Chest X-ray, AP view. Patient: 29 years old, sex F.
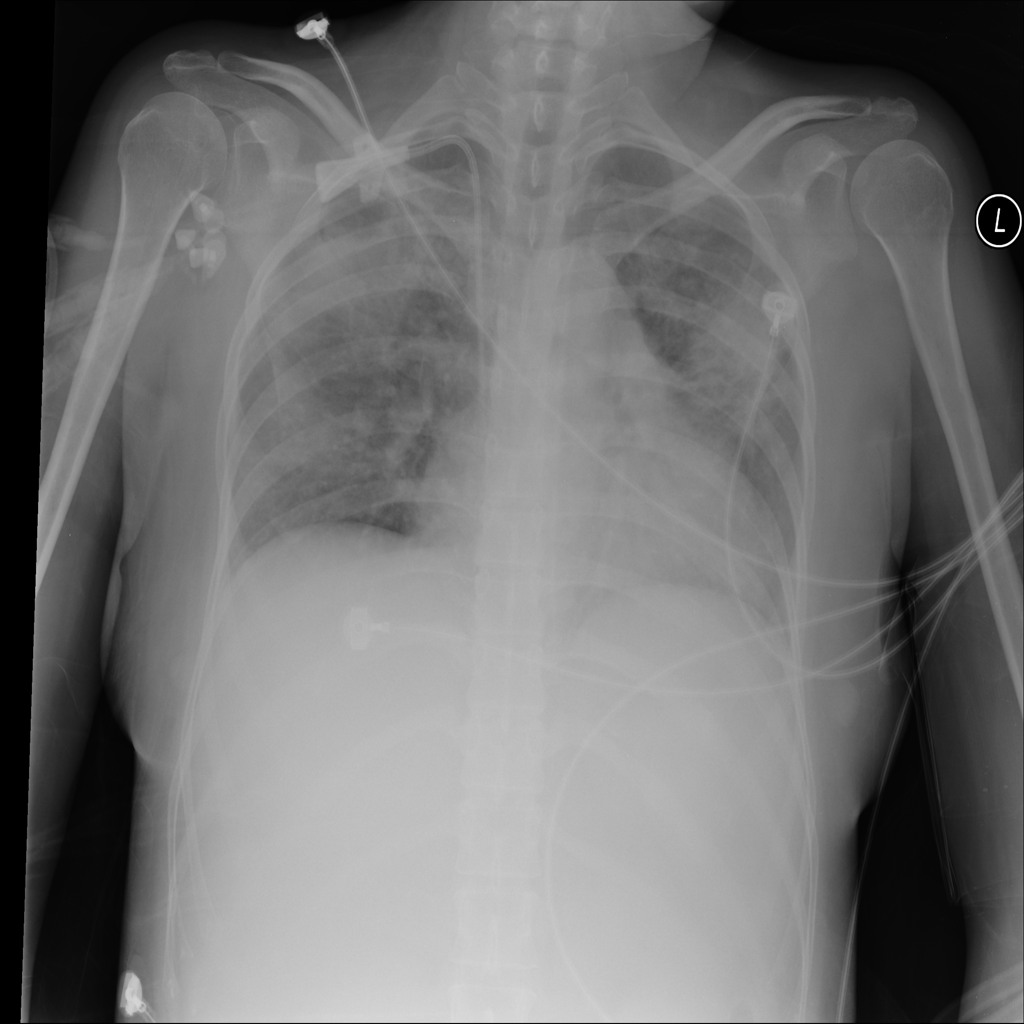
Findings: Consolidation